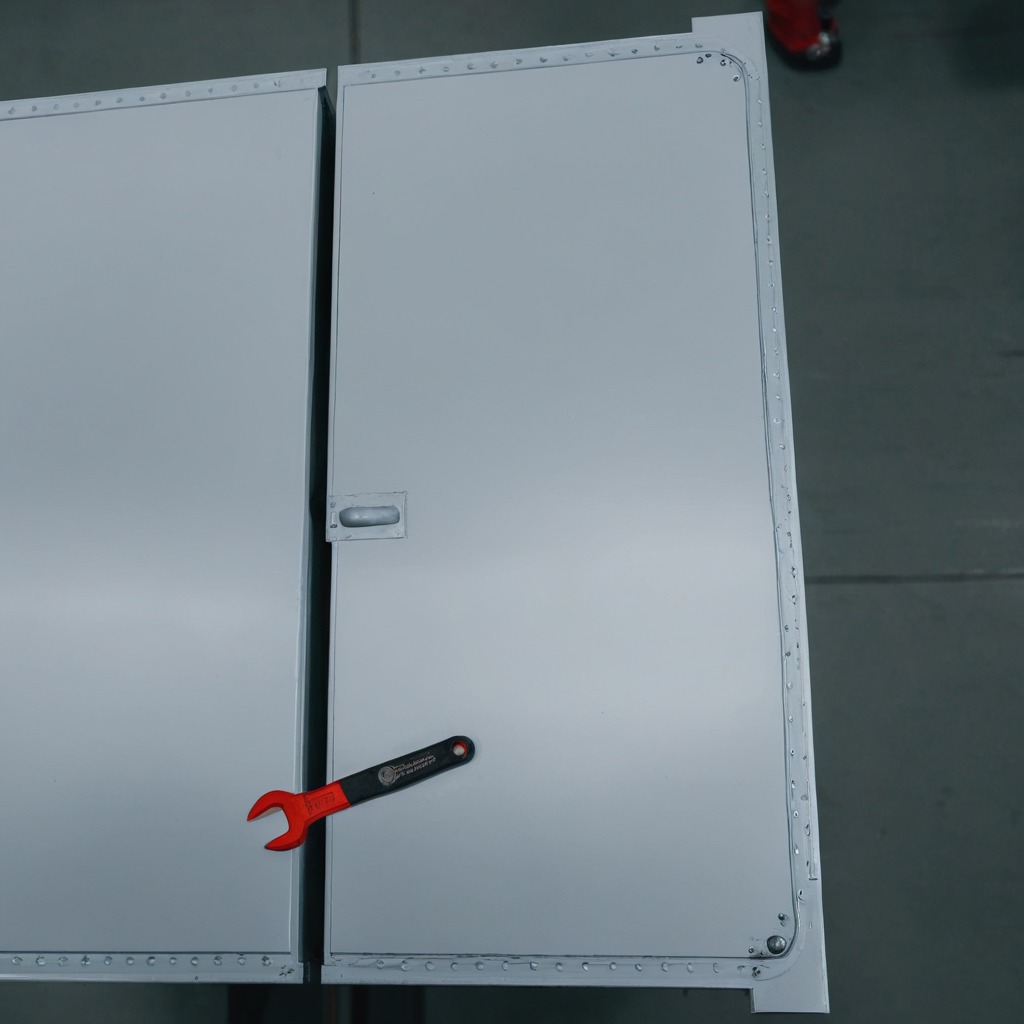
An wrench is lying on the toolbox surface in an airplane hangar workshop.